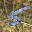
Label: 5